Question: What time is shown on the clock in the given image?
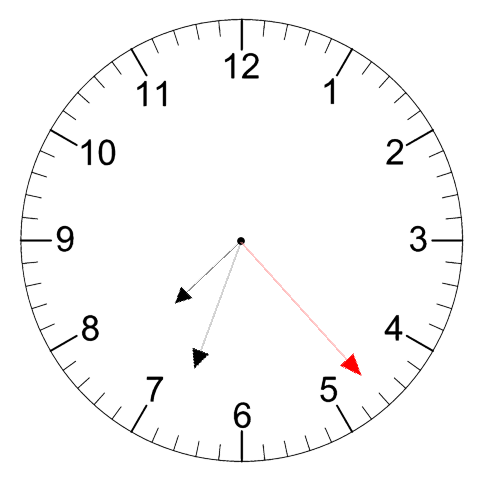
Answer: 07:33:23